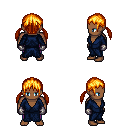
a pixel art fantasy rpg character, male body template, human, dark skin, blue robe, magenta pants, light blonde twin-tailed hairstyle, metal gloves, four views (front, back, left, right), 2x2 character sprite sheet, small pixel art, hard edges, no anti-aliasing